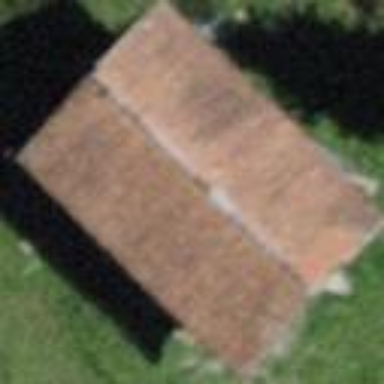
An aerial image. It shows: Barn.